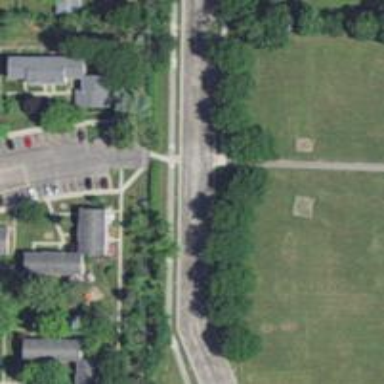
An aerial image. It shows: Excellent visible footway trail.